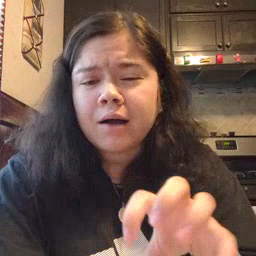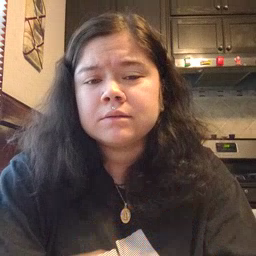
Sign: hot